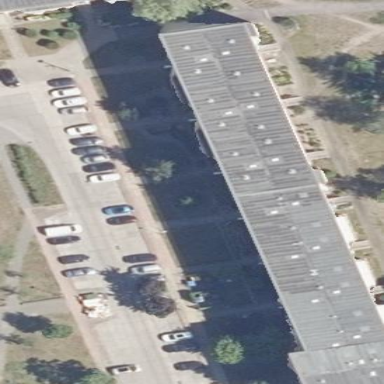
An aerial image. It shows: Residential building with grey roof.